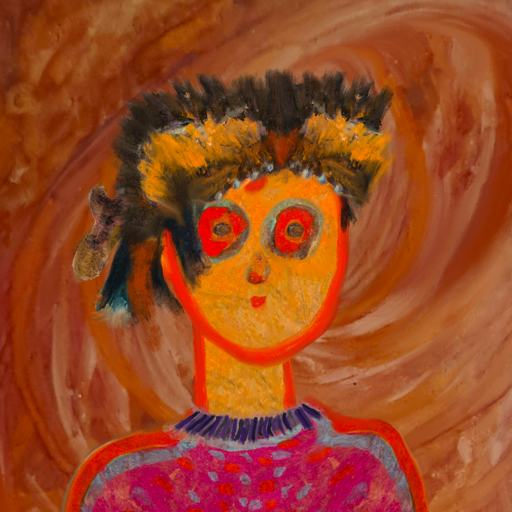
Background: Pious_Lady, Head And Neck Front: Sisters, Face Front: Sisters, Bust: Sisters, Hair Front: Pipe, Head Accessory: Gypsy_Queen, Second Necklace: Blank, Necklace: HillGirl, Baby: Blank